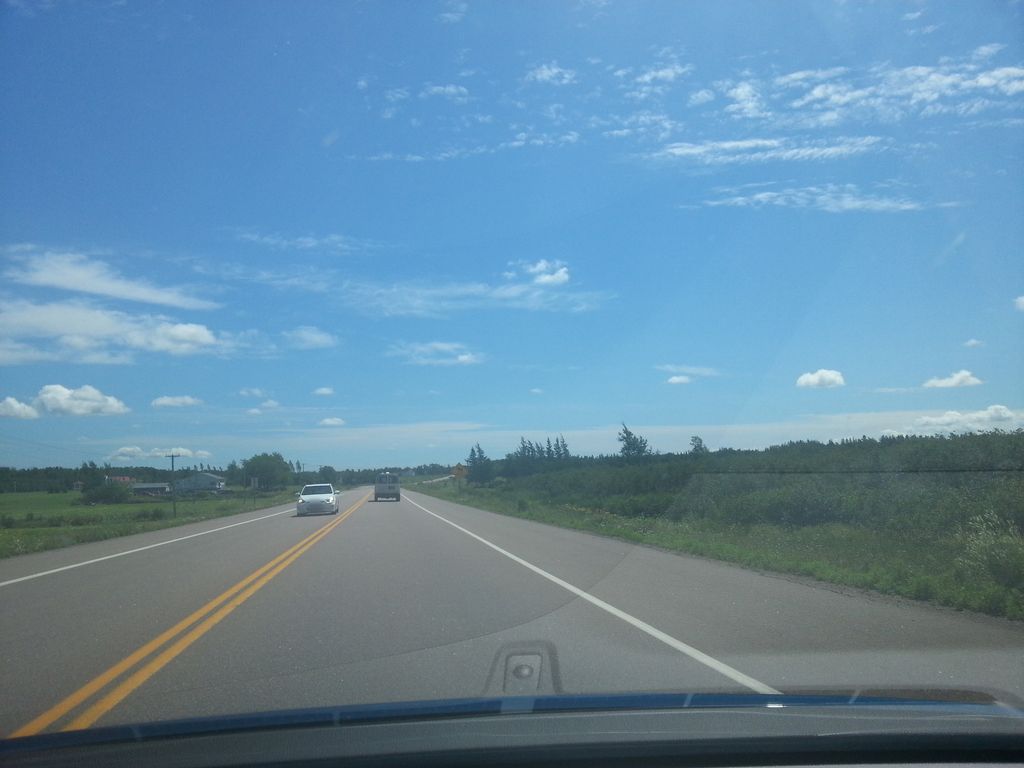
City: charlottetown